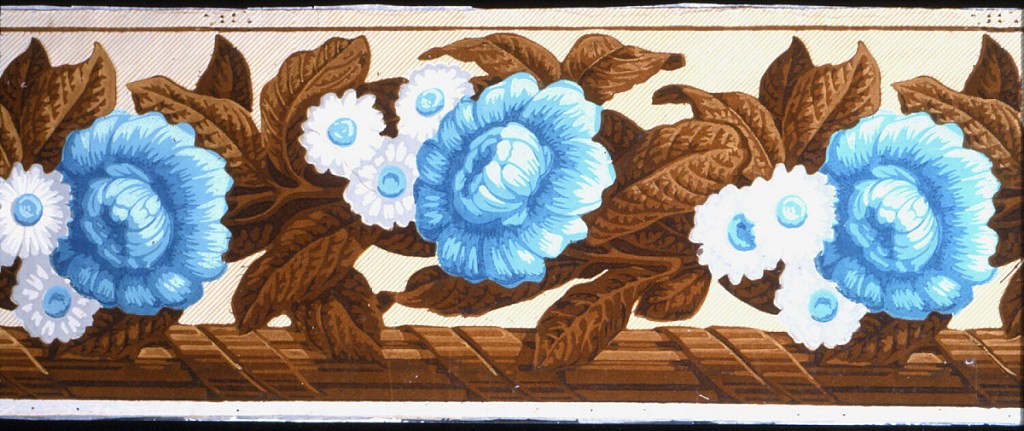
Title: Border
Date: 1835
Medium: Block-printed and flocked on handmade paper
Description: Large blue peony clustered with three gray and white daisies. Thin leaves are multi-shade brown flock, one base color, three other shades. Ground of diagonal thin yellow stripes under entire design.